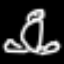
Label: frog